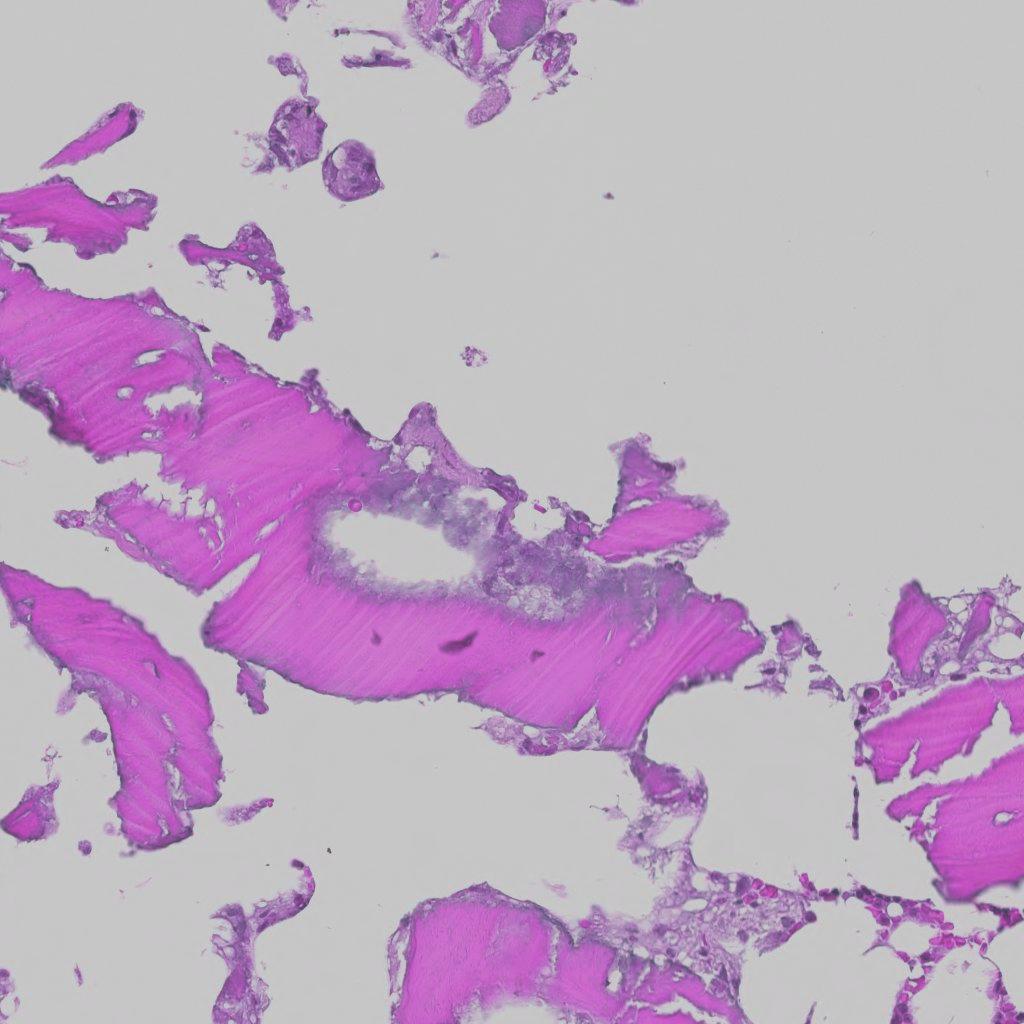
Label: Non-Tumor